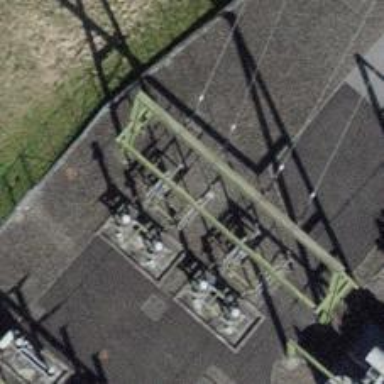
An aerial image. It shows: Power line in the image.